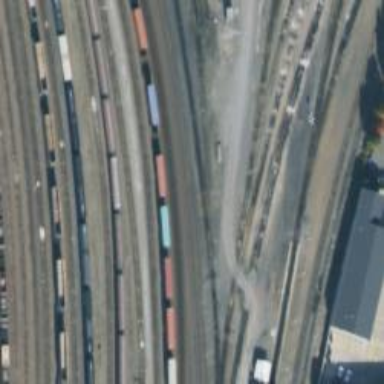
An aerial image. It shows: Railway yard used for servicing trains.